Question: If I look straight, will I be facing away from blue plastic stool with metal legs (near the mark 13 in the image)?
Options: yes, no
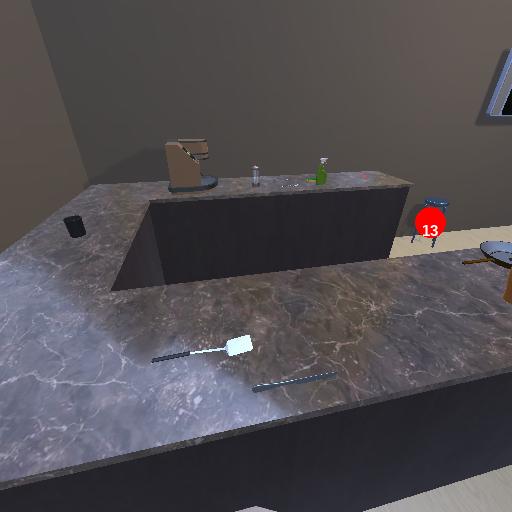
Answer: yes